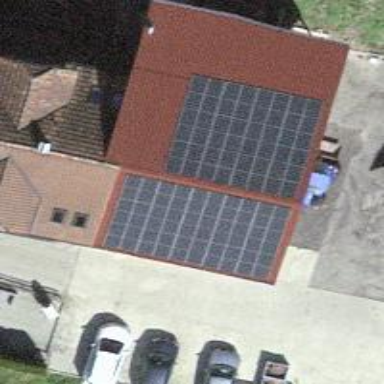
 consisting of solar photovoltaic panels."